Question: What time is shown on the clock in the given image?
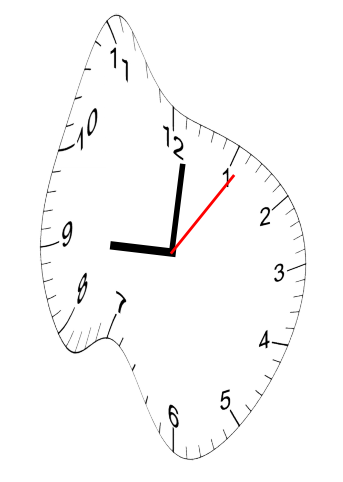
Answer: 09:01:06